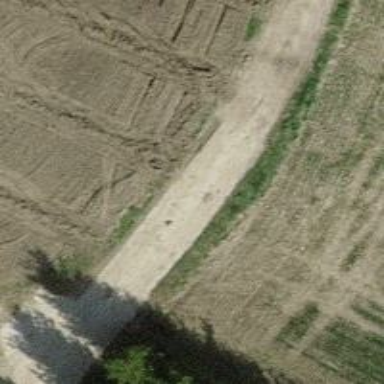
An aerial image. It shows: Dirt track road with grade3 tracktype.